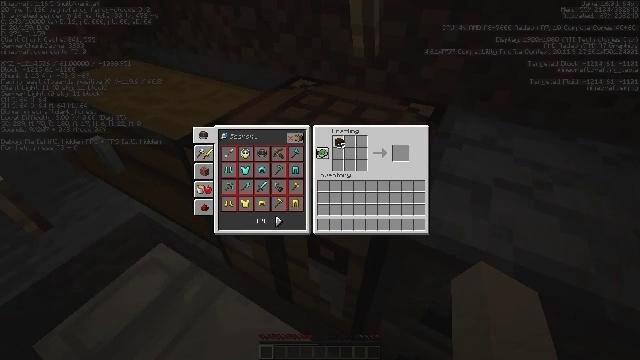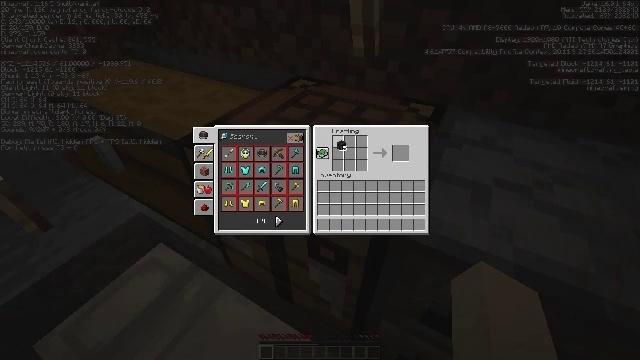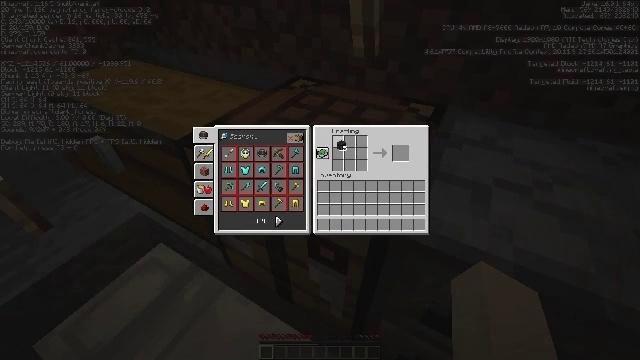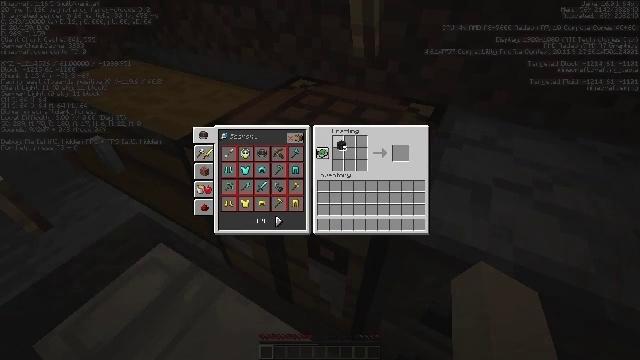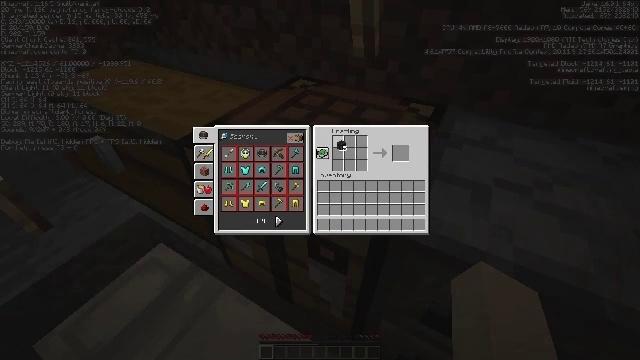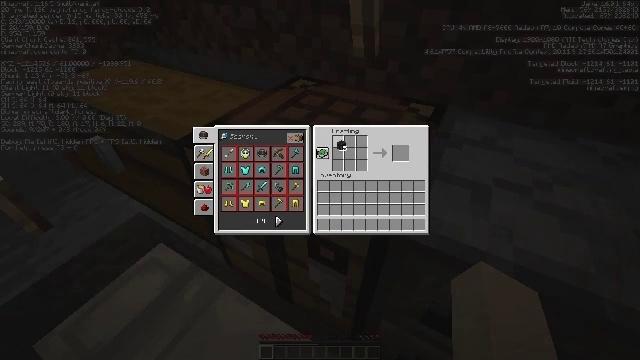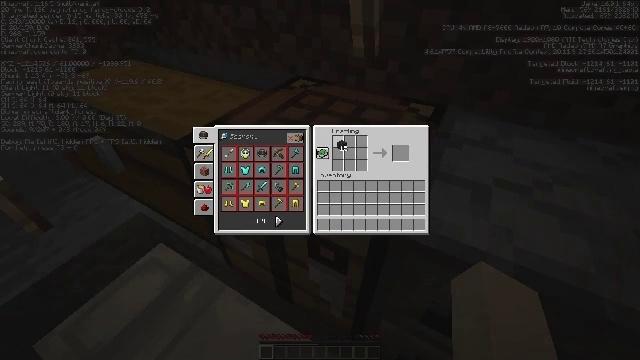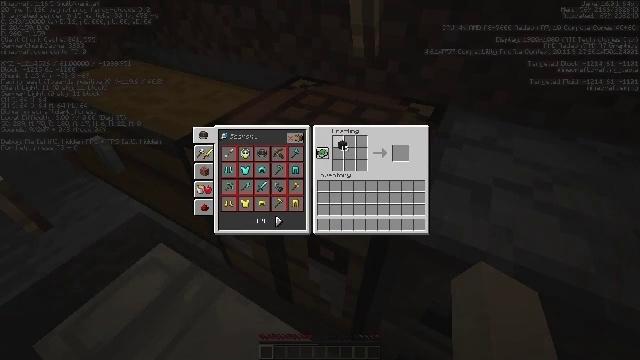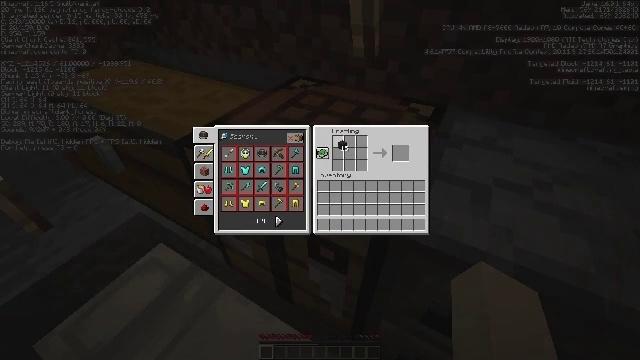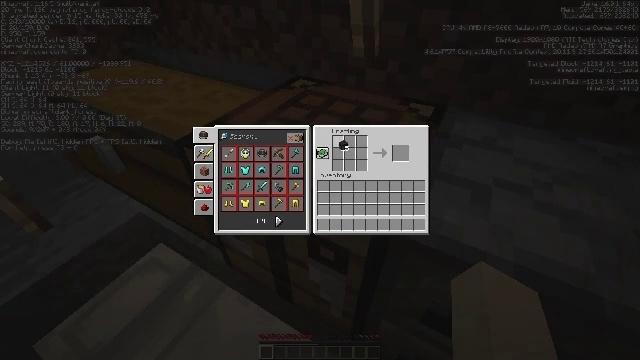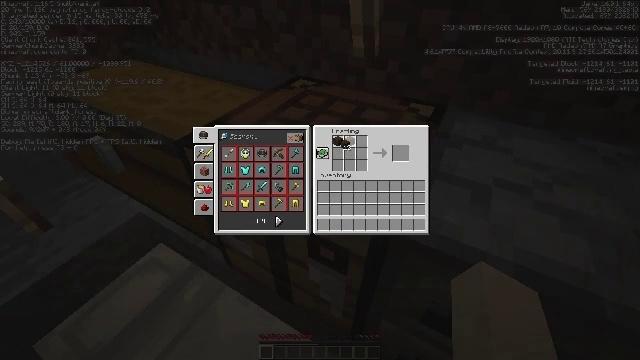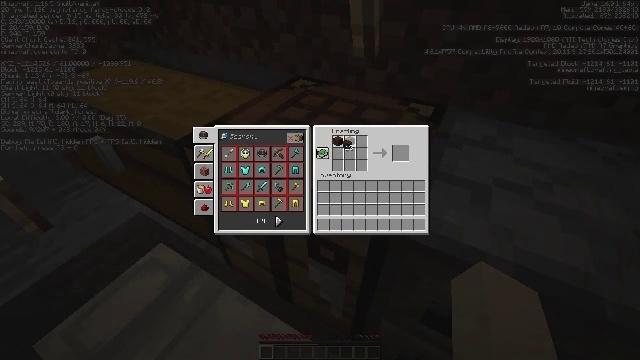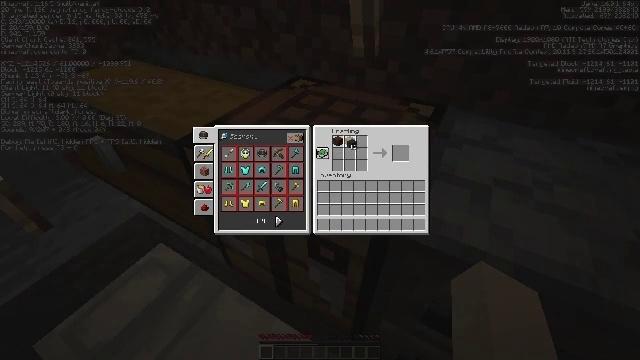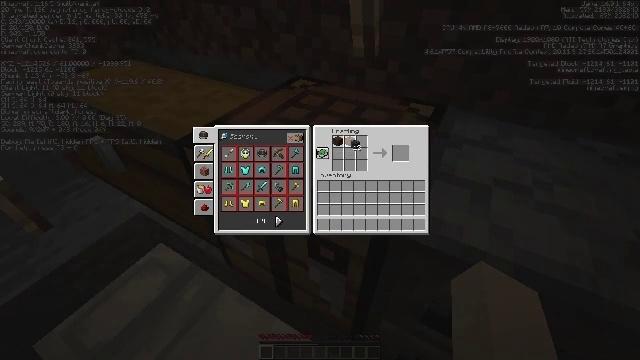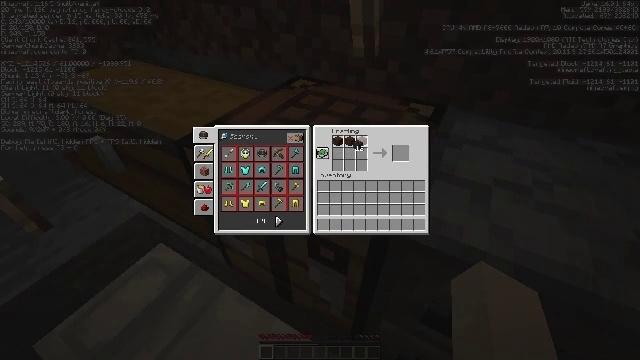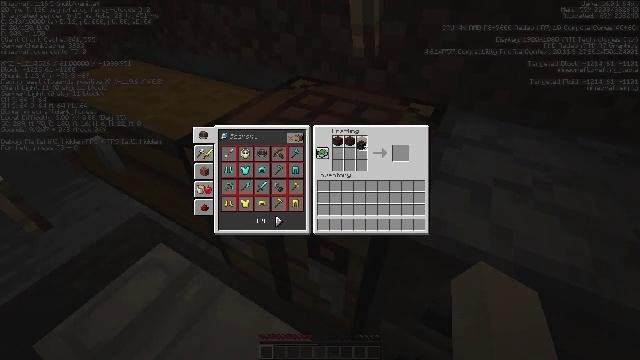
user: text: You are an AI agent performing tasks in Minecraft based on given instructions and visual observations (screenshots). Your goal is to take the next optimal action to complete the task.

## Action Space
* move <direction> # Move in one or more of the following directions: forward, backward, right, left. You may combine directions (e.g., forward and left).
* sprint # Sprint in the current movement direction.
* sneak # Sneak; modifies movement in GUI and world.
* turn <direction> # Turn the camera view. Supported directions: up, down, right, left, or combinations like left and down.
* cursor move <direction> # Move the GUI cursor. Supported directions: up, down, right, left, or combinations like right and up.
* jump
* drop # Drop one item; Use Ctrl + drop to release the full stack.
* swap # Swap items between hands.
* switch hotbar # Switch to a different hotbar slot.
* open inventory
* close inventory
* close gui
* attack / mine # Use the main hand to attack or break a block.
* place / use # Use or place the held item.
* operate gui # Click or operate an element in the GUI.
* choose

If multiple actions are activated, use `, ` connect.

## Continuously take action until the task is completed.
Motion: motion action
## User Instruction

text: Craft a dark oak slab.
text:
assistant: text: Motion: no_op
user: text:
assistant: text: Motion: no_op
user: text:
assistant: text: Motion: no_op
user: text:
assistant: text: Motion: no_op
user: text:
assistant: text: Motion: no_op
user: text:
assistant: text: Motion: no_op
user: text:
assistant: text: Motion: use / place
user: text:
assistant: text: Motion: use / place
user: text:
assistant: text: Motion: use / place
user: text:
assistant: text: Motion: use / place
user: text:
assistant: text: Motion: use / place
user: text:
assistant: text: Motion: turn right, use / place
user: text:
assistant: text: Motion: use / place
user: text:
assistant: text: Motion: use / place
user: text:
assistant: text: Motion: use / place
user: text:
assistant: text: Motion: use / place
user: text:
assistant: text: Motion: use / place
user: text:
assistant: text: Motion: use / place
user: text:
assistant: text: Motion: no_op
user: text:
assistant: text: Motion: no_op
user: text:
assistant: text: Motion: turn left
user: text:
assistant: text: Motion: turn left
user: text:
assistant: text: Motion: no_op
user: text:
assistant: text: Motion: no_op
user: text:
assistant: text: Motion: no_op
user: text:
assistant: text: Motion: no_op
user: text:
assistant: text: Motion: no_op
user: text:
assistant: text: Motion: no_op
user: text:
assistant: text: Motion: no_op
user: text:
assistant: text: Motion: no_op